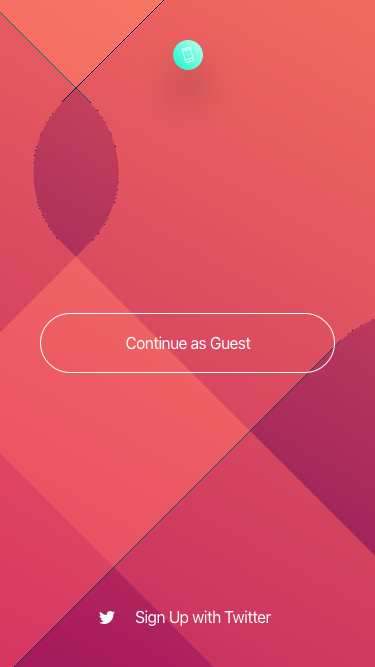
Text in this UI design:
Continue as Guest
Sign Up with Twitter